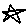
Label: star